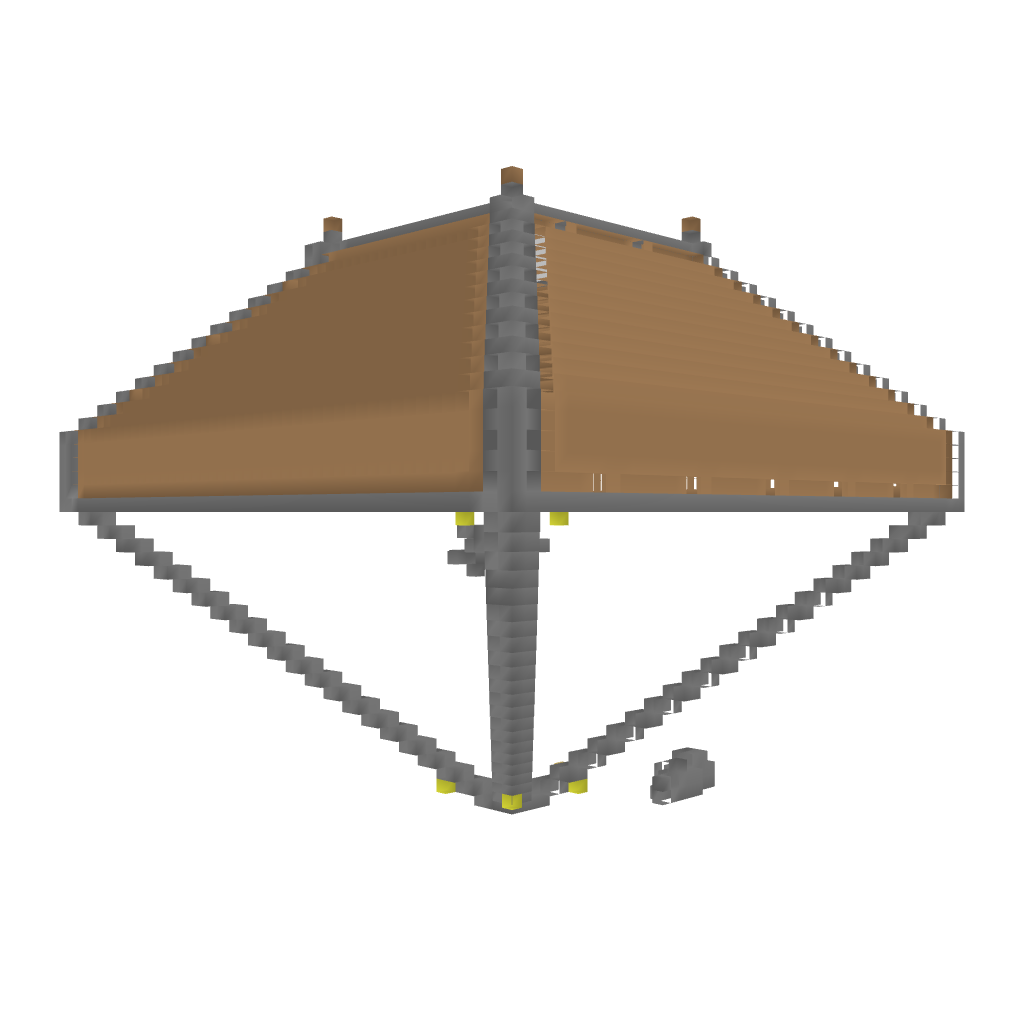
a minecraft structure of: PvP arena good quality